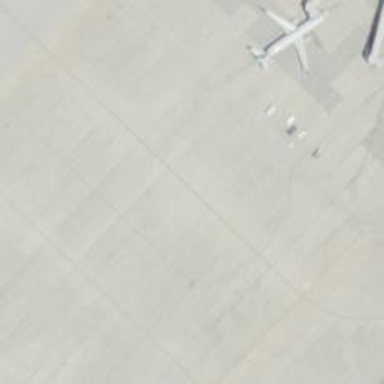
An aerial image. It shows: View of taxiway at the airport.